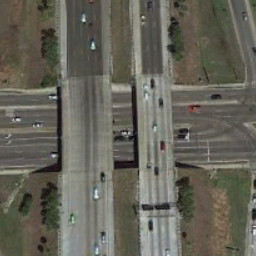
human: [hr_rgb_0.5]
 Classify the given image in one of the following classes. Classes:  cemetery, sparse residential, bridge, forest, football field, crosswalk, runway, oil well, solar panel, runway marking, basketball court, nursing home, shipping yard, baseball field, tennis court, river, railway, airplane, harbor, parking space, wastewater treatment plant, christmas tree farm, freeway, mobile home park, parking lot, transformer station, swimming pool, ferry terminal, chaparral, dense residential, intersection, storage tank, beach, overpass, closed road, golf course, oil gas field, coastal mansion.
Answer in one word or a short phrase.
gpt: overpass